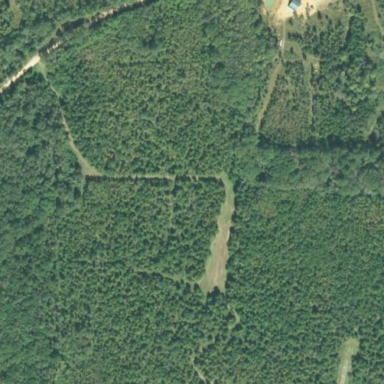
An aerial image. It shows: Mixed leaf woodland.